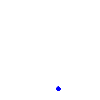
Particle: electron